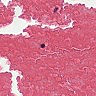
Metastatic tissue present: no